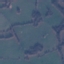
Label: Pasture